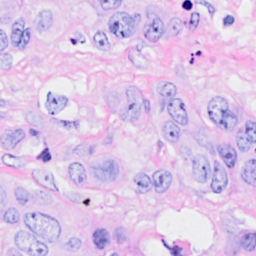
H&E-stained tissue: Breast